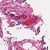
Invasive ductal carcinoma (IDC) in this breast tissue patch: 0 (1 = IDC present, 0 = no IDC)